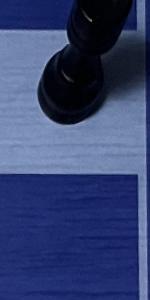
Label: Empty